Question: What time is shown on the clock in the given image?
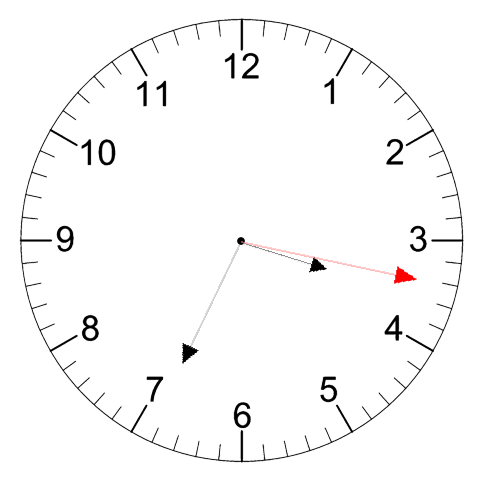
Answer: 03:34:17